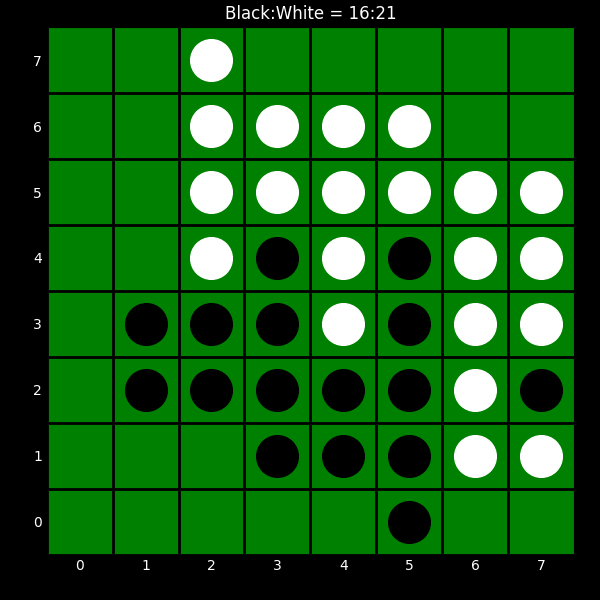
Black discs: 16
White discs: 21